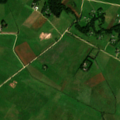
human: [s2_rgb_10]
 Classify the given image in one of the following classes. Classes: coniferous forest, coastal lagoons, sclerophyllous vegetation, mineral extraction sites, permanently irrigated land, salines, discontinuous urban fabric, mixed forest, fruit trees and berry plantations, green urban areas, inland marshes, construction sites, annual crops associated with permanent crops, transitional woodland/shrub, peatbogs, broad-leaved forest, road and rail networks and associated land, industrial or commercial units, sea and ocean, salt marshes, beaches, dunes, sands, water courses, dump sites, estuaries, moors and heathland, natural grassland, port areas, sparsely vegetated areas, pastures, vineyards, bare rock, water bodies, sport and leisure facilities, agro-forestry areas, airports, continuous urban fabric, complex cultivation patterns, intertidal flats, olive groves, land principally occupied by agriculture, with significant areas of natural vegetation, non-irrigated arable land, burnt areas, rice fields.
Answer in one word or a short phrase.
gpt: non-irrigated arable land, pastures, complex cultivation patterns, broad-leaved forest, transitional woodland/shrub